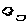
Label: cloud